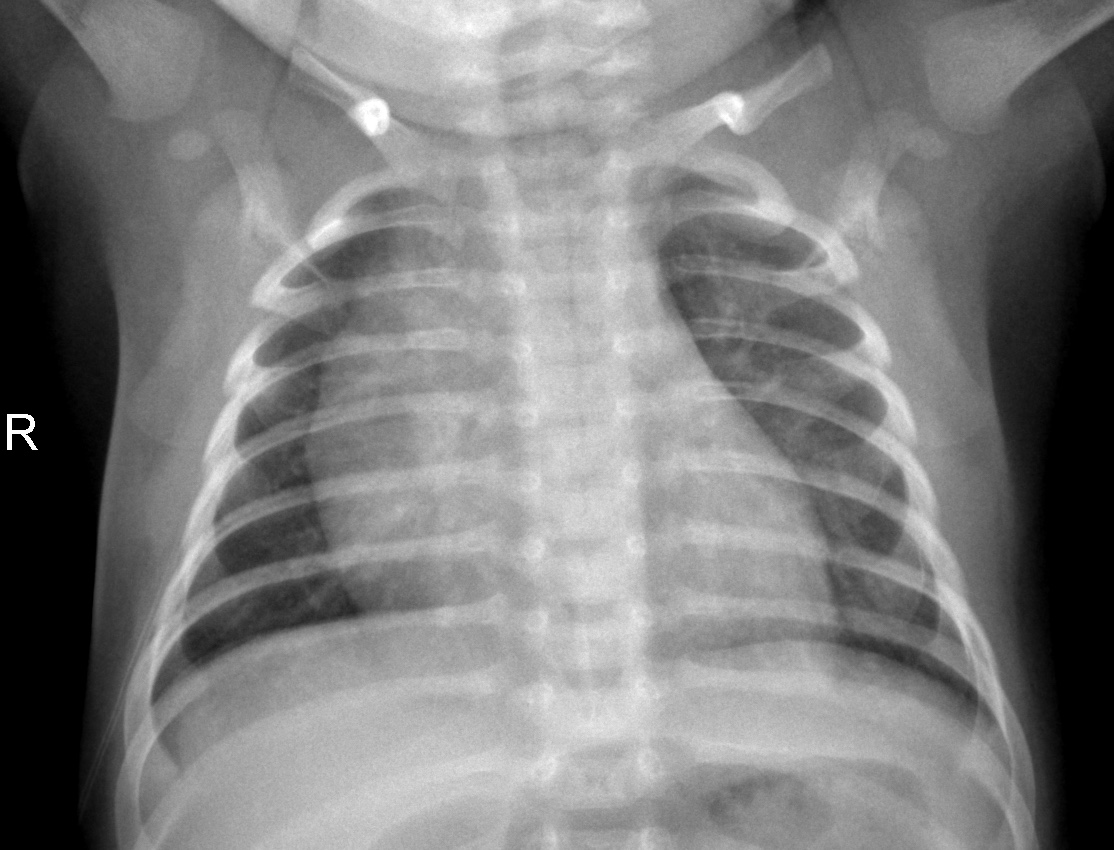
Diagnosis: NORMAL